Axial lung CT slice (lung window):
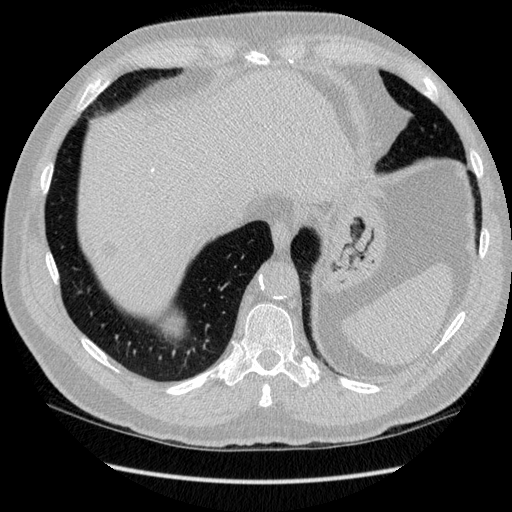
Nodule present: no